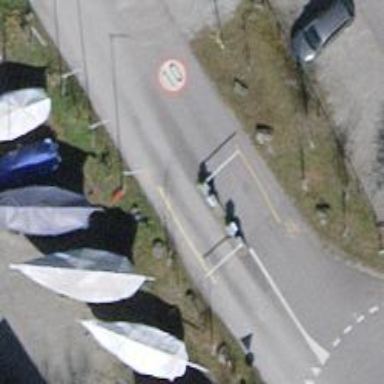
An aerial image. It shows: Lift gate barrier.